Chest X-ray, AP view. Patient: 39 years old, sex M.
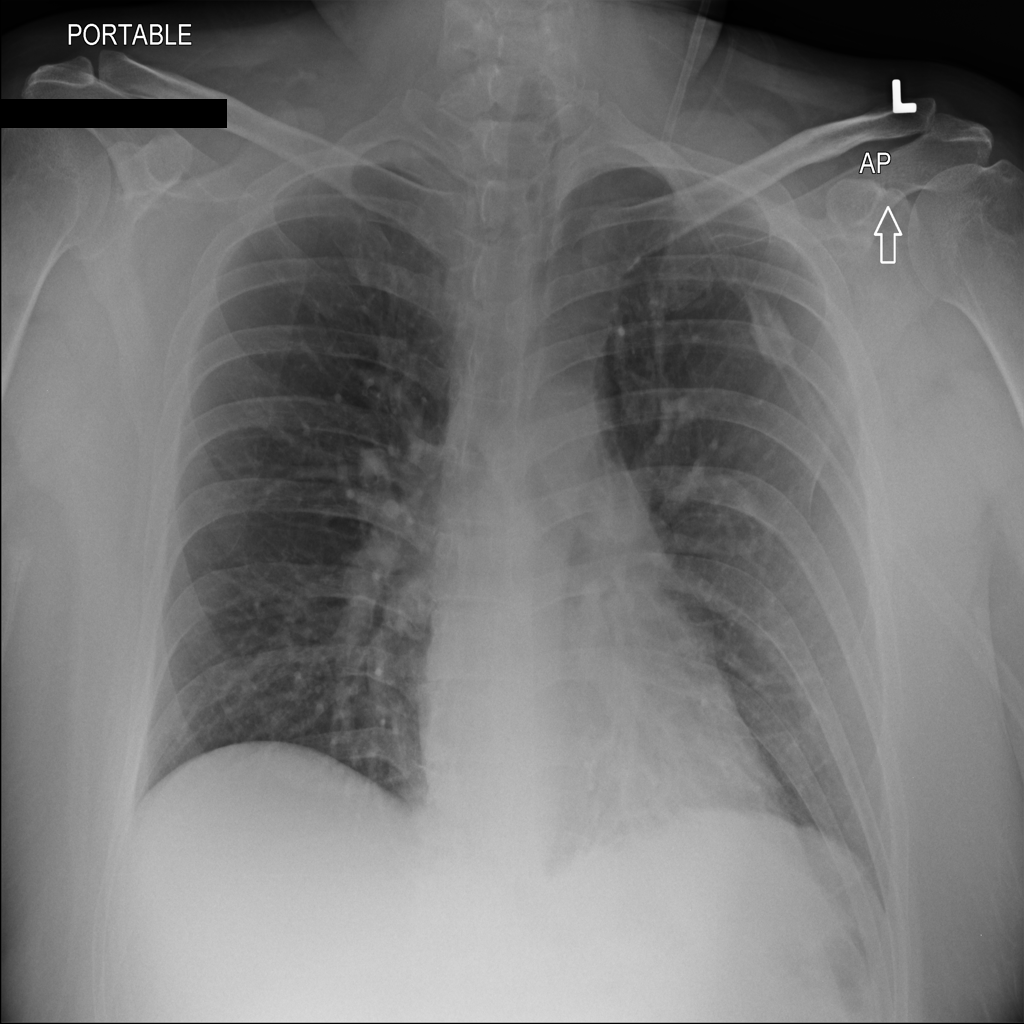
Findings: Atelectasis